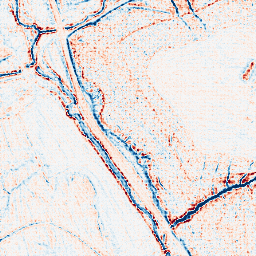
Category: edge_preserving
Decomposition family: anisotropic_diffusion
Decomposition parameters: iterations: 20
kappa: 100
gamma: 0.05
Upsampling method: sinc_hamming
Upsampling parameters: scale: 8
kernel_size: 8
Upsampling scale: 8